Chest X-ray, PA view. Patient: 71 years old, sex F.
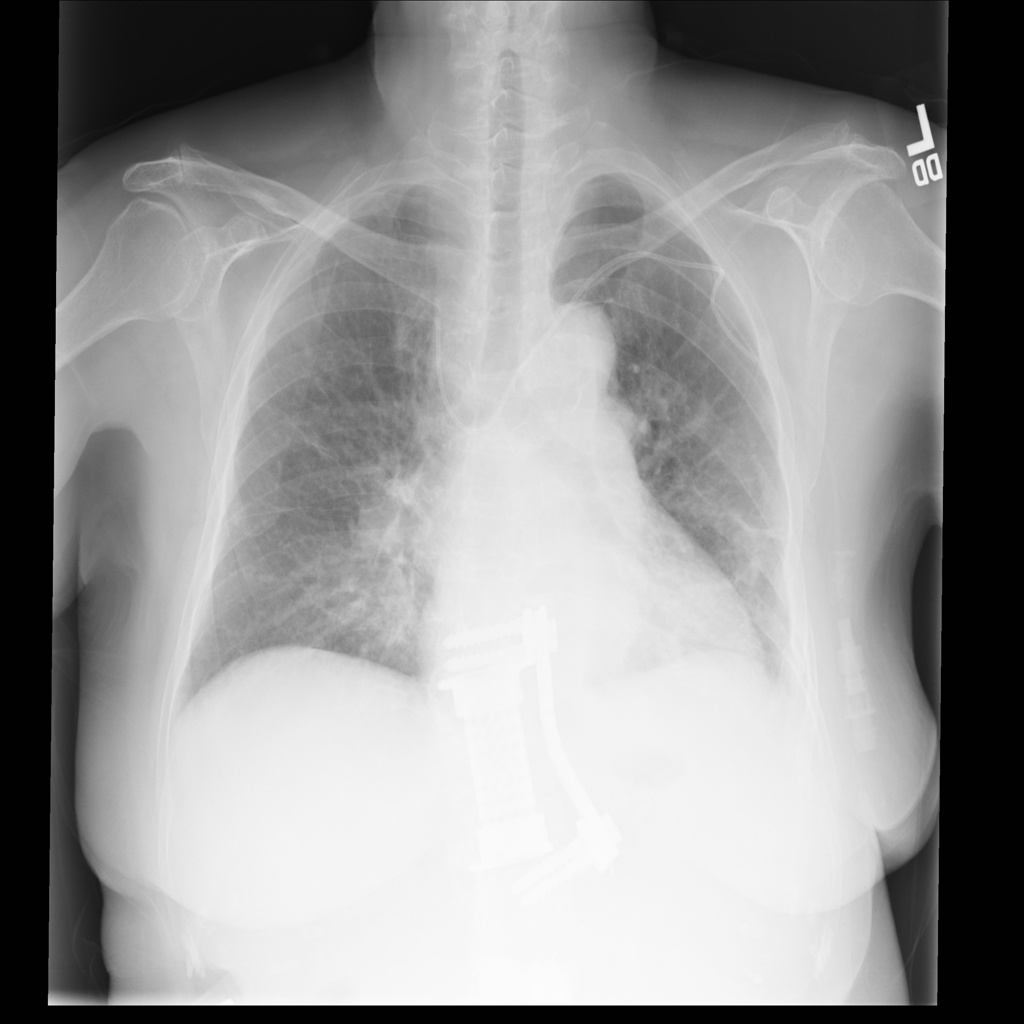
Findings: No Finding